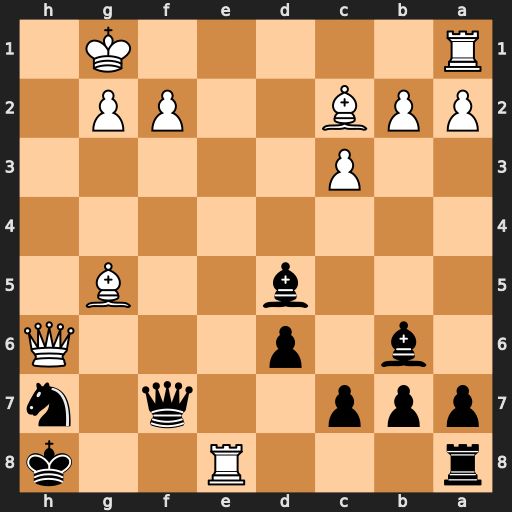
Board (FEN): r3R2k/ppp2q1n/1b1p3Q/3b2B1/8/2P5/PPB2PP1/R5K1
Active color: b
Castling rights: -
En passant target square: -
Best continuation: Rxe8 Bf6+ Kg8 Bxh7+ Qxh7 Qg5+ Kf7